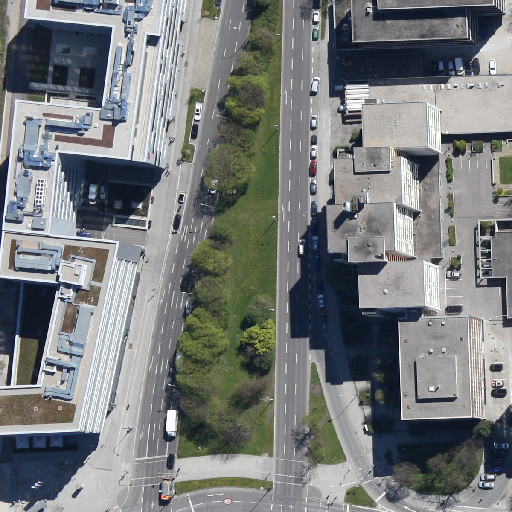
Referring expression: vehicle